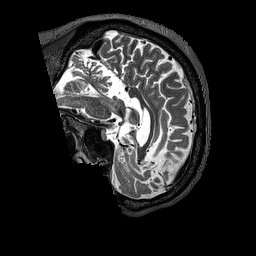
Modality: T2w
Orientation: sagittal
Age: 70
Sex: male
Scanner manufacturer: siemens
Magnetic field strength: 3 T
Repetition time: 3.2 s
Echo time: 0.567 s